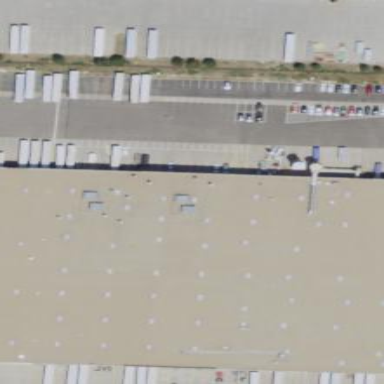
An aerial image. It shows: Warehouse building.